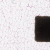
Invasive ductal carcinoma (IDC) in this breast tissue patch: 0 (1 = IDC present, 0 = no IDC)